Interaction volume radius: 5 \u00c5
Interaction volume height: 30 \u00c5
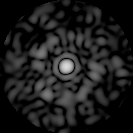
Disorder parameter: 0.8148